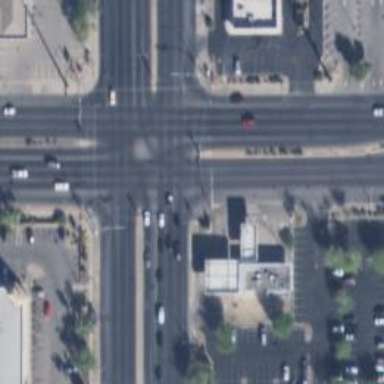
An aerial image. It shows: Marked road crossing.